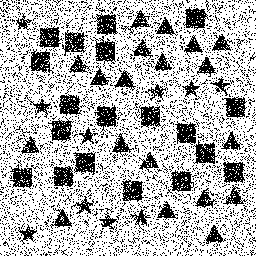
Squares: 19
Triangles: 19
Stars: 10
Total shapes: 48